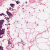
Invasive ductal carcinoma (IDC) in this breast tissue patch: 0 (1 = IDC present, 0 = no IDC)